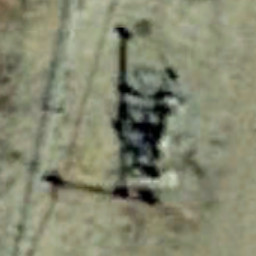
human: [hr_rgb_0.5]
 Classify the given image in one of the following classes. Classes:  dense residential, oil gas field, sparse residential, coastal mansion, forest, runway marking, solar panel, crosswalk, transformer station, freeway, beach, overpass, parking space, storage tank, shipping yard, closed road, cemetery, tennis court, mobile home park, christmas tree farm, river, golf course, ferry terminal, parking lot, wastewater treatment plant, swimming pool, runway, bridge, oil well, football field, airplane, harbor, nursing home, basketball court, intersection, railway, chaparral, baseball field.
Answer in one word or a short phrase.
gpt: oil well